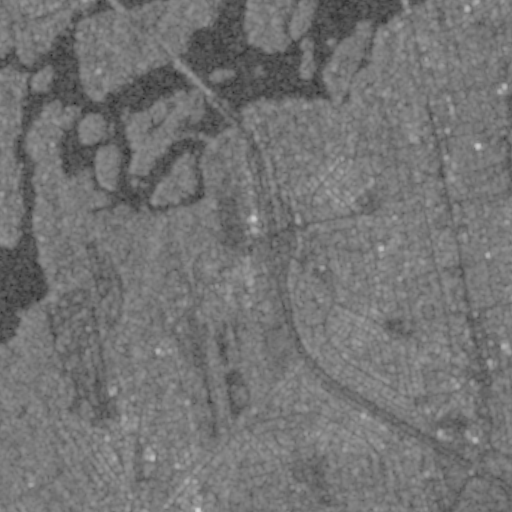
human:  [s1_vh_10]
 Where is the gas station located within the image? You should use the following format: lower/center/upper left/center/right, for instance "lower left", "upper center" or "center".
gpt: The gas station is located in the lower right of the image.
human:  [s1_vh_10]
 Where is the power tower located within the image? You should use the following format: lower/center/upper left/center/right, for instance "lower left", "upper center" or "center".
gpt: The power tower is located in the lower left of the image.
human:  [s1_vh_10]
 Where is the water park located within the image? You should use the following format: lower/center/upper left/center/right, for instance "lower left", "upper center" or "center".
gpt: The water park is located in the lower center of the image.
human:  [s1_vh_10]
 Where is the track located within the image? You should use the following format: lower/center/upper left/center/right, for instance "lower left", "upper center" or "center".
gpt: There is no track in the image.

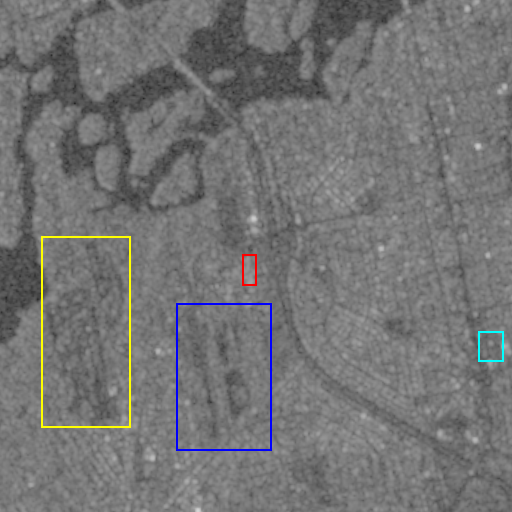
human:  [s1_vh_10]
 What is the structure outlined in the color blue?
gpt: The structure outlined in blue is a crop field.
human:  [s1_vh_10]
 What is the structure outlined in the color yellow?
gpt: The structure outlined in yellow is a park.
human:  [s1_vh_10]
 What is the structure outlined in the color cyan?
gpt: The structure outlined in cyan is a parking lot.
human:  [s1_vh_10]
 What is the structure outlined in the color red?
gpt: The structure outlined in red is a building.
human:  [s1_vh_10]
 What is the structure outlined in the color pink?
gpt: There is no pink outline.